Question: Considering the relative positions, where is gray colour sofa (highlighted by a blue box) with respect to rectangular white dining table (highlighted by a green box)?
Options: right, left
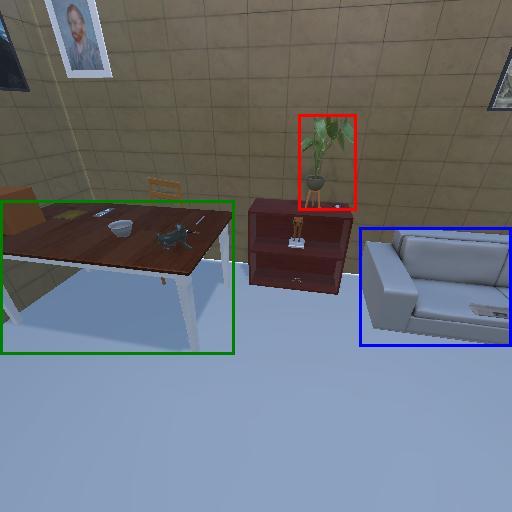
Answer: right